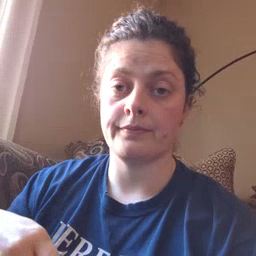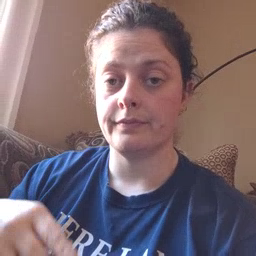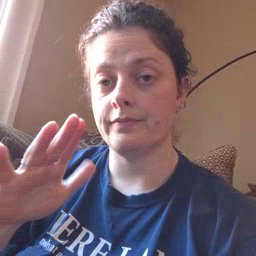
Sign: fish